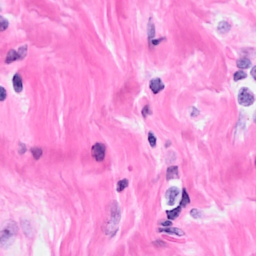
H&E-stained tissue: Breast